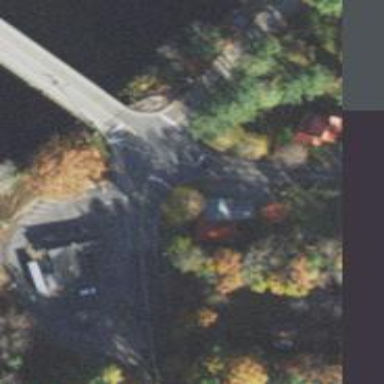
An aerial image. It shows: Stop road.